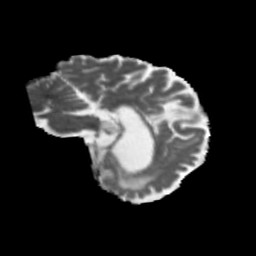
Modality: MD
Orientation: sagittal
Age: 48
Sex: male
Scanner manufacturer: siemens
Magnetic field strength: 3 T
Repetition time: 5.47 s
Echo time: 0.0854 s